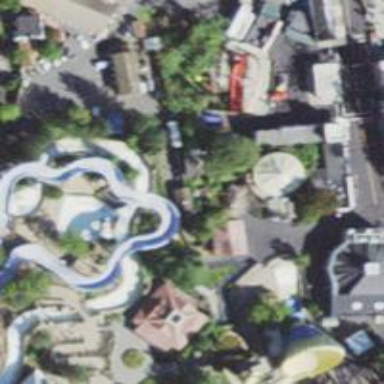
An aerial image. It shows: Water slide attraction.